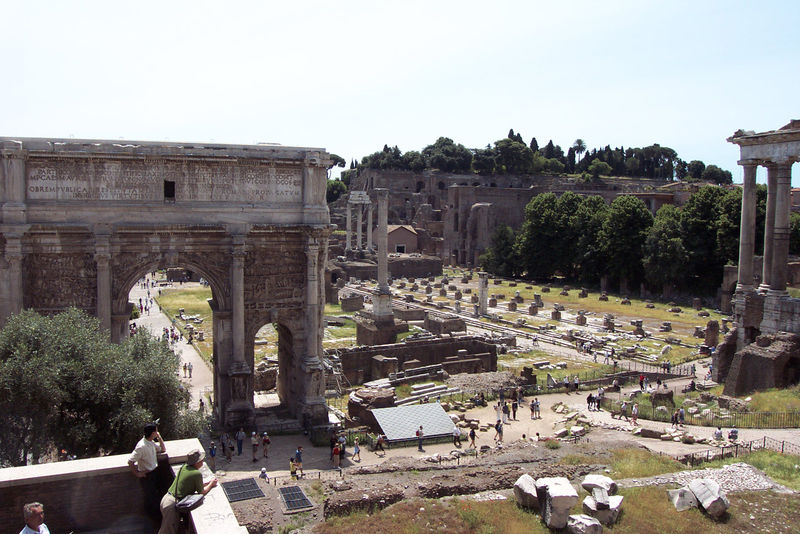
Titel: Forum Romanum: Triumphbogen des Septimius Severus
Standort: Rom, Forum Romanum (EU - I - Latium)
Schlagwörter: baum, blau, himmel, weiß, wolken, bäume, grün, menschen, braun, grau, schwarz, säule, säulen, gras, zaun, sockel, stein, steine, hügel, gitter, sonne, wege, balkon, sommer, bogen, platz, besucher, inschrift, durchgang, tor, foto, fotografie, straßen, reste, ruine, antike, torbogen, text, ruinen, kapitelle, neu, rom, römer, quader, antik, tempel, pavillion, bau, fot, römisch, forum, forum romanum, siegestor, basilika, triumpfbogen, triumphbogen, zerfallen, latein, archäologie, tourismus, touristen, ausgrabung, böume, überreste, konstantin, turisten, ausgrabungen, konstantinsbogen, toristen, zuerfallen